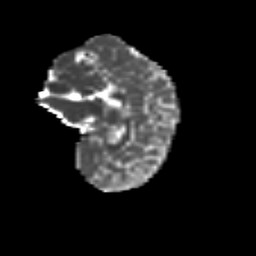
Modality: MD
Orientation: sagittal
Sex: female
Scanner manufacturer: siemens
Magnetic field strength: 3 T
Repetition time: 5 s
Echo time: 0.0694 s